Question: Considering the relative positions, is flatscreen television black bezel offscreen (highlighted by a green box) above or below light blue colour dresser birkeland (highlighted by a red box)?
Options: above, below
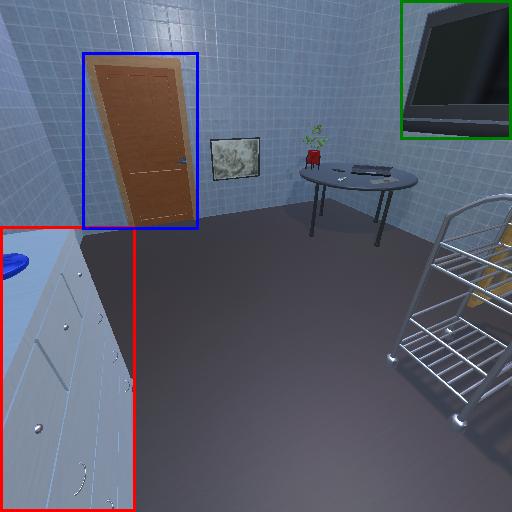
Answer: above